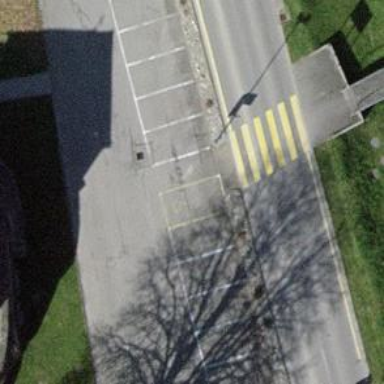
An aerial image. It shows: Kerb serving as barrier.